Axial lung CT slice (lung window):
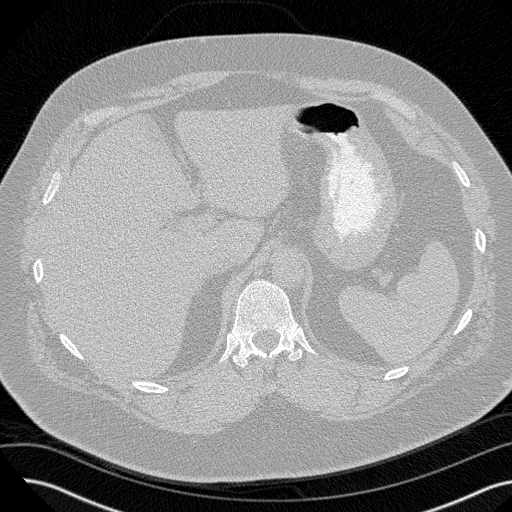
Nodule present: no